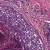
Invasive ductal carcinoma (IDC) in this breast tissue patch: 0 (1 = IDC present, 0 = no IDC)